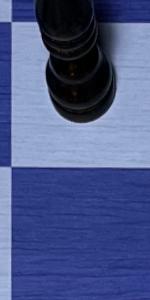
Label: Empty